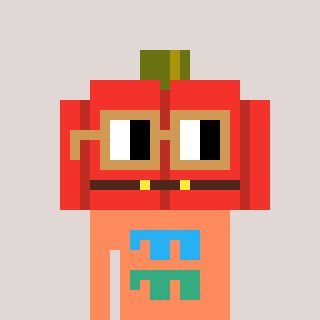
a pixel art character with square brown glasses, a pumpkin-shaped head and a peachy-colored body on a warm background